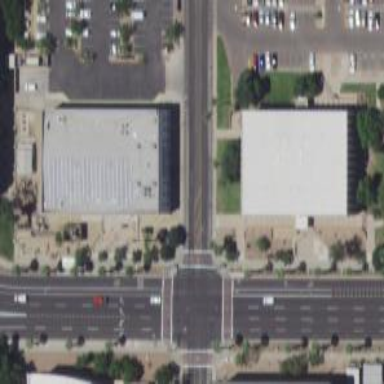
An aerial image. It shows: Solid stop line on the road marking.